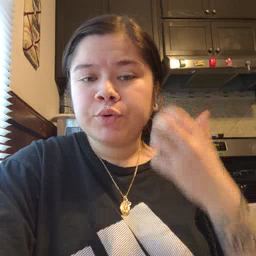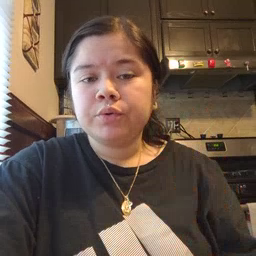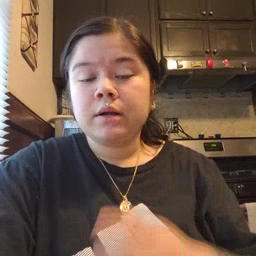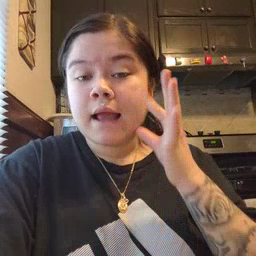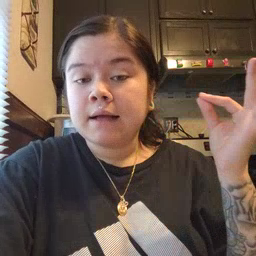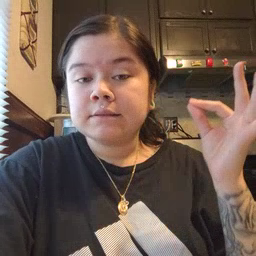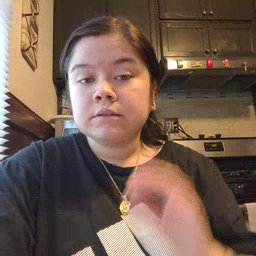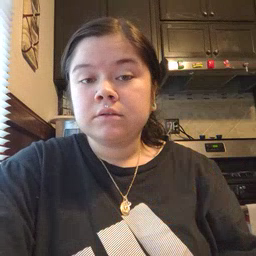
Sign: cat